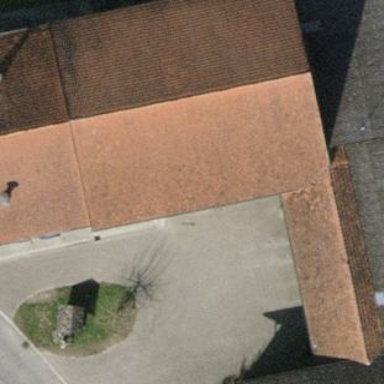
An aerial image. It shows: Barn.